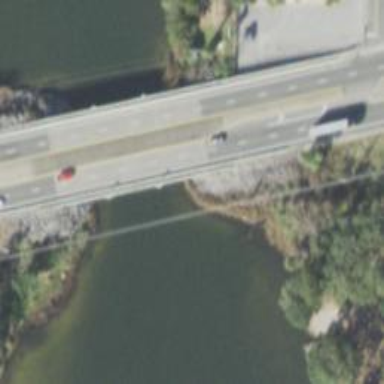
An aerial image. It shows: Bridge over cycleway.